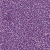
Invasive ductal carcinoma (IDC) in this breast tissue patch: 1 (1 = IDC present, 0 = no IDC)